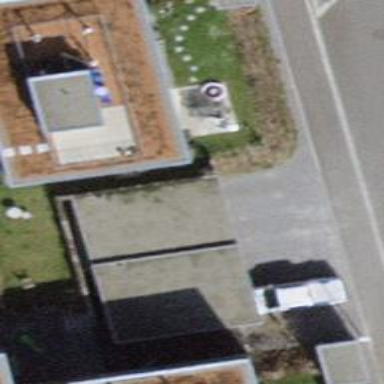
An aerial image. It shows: Carport building.